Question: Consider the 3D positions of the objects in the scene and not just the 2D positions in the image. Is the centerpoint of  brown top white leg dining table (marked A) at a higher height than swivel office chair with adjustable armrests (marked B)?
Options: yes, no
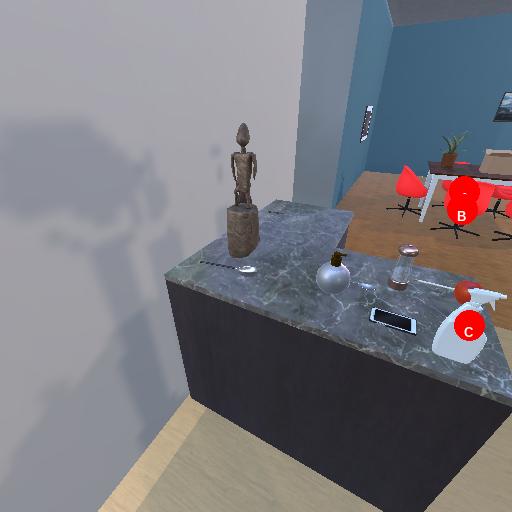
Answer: yes